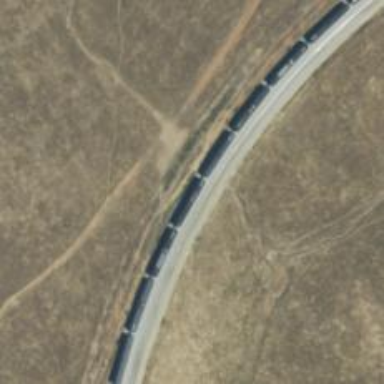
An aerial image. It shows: Preserved railway with rails.